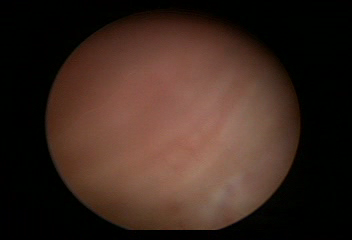
Modality: WLC
Class: Normal mucosa
Bladder cancer association: No